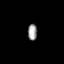
Tissue: lung
Cell type: Epithelial cells
Senescence score: 0.1834
Nuclear area (px): 152
Mean DAPI intensity: 152.612